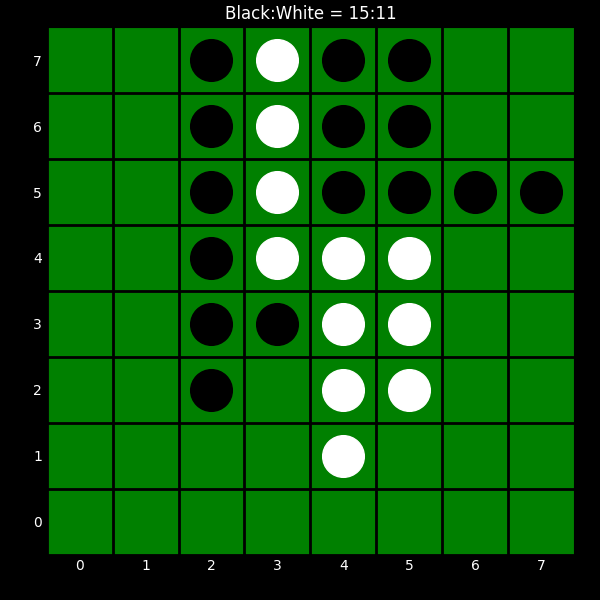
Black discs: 15
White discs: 11